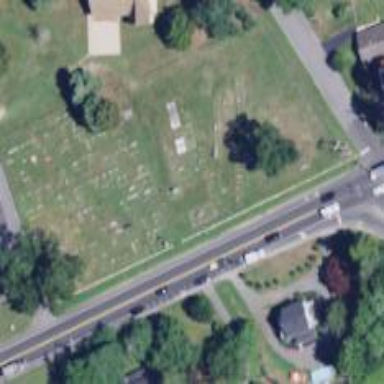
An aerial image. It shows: Cemetery.